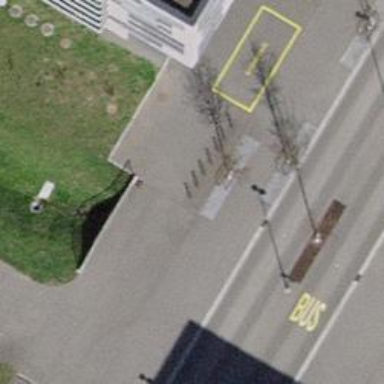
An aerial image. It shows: Bicycle parking area with stands available.